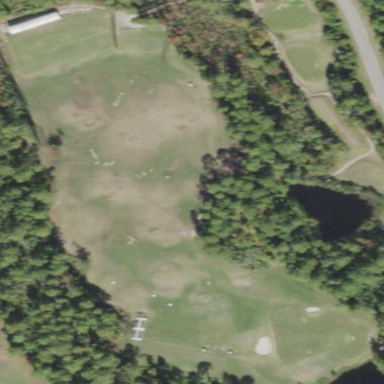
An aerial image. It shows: Golf course surrounded by greenery.